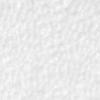
Label: no_change